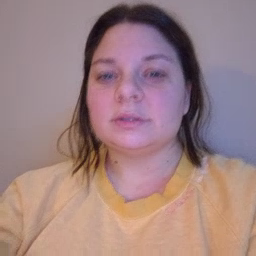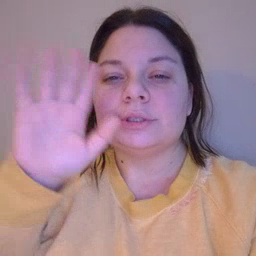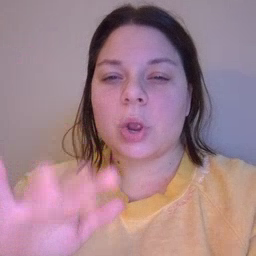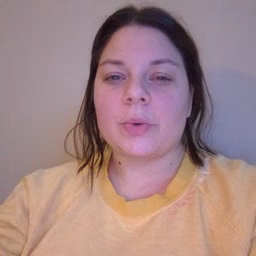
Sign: snow